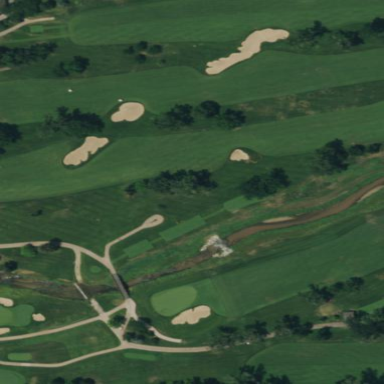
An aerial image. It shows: Well-maintained mown grass area used as golf fairway.